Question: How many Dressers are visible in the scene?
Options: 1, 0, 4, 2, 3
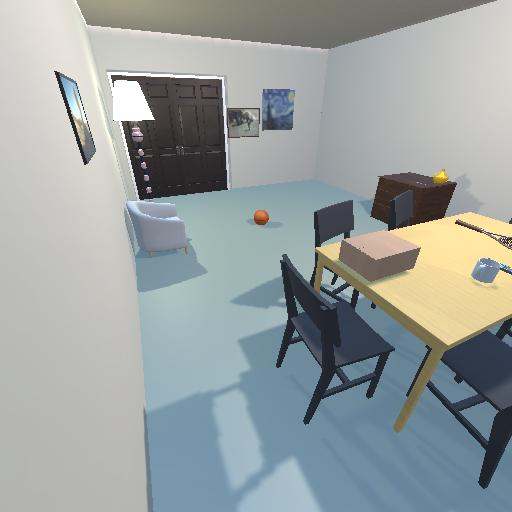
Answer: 1